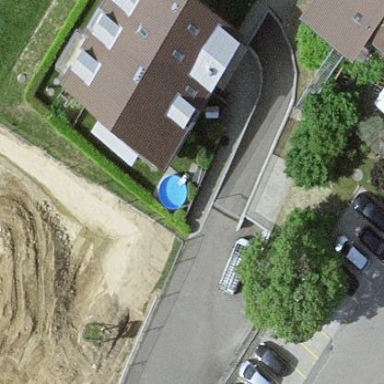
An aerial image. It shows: Garage.